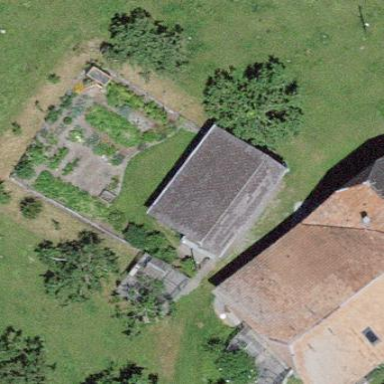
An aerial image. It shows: Rural barn.